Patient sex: M
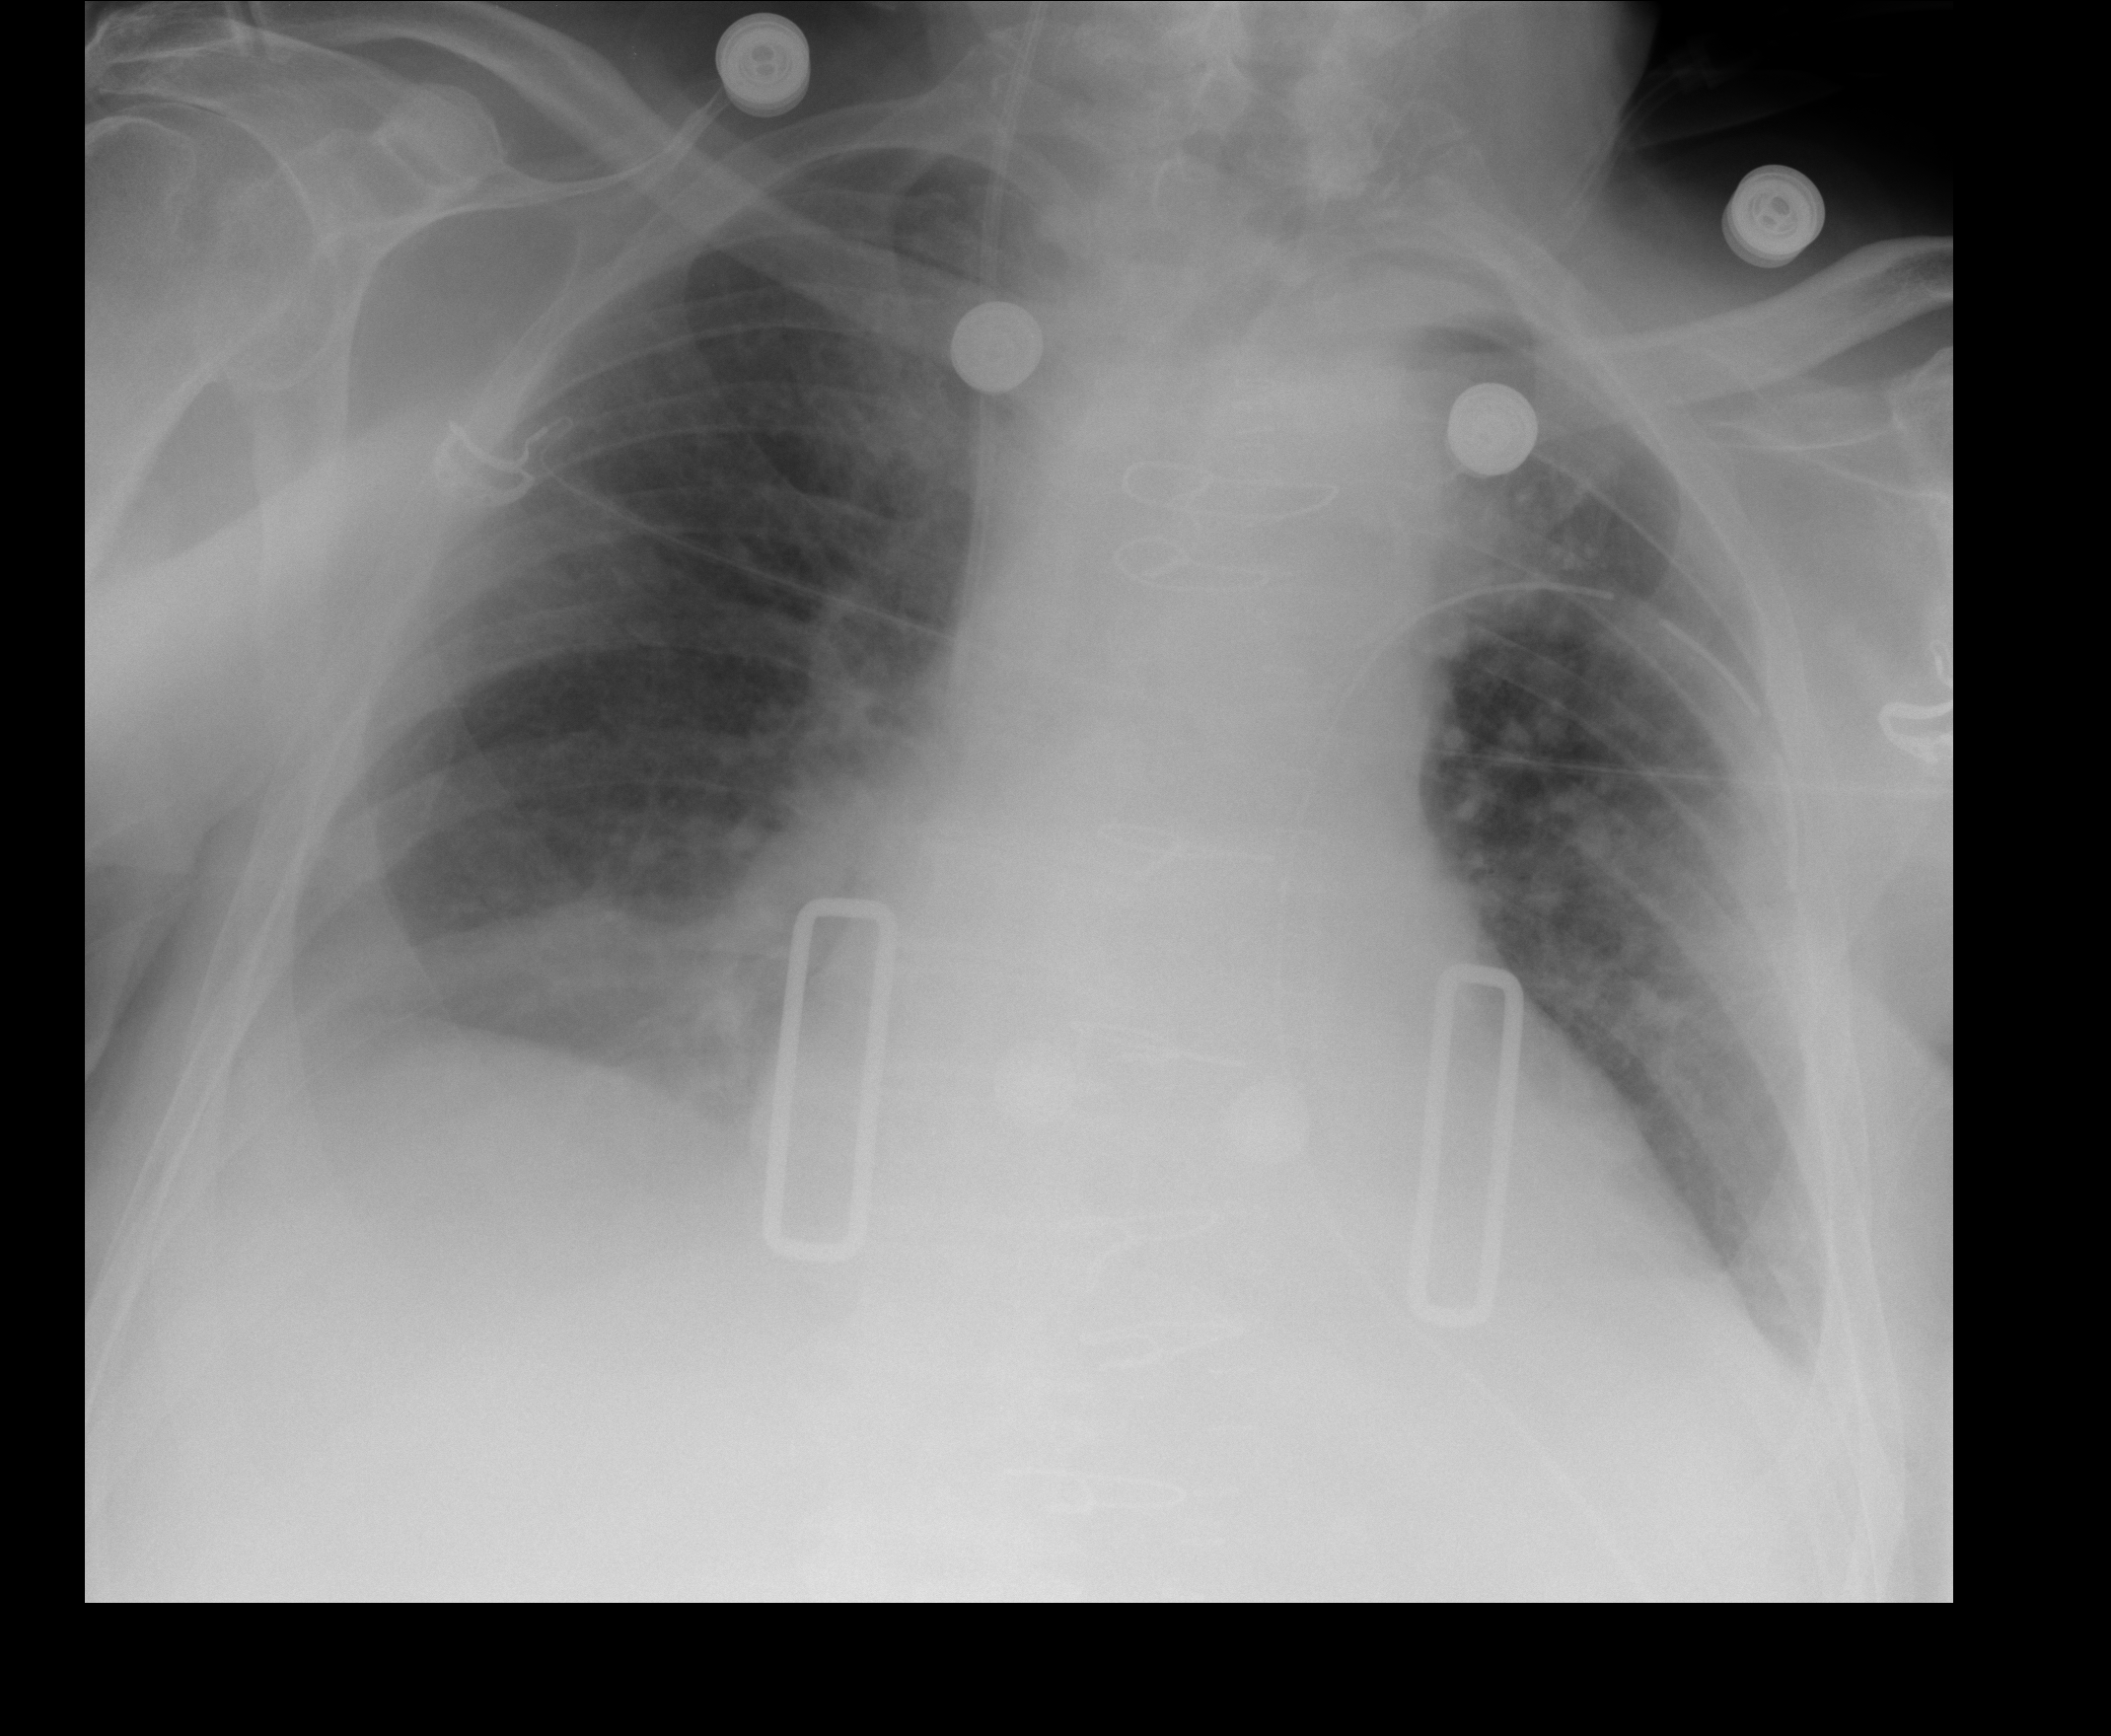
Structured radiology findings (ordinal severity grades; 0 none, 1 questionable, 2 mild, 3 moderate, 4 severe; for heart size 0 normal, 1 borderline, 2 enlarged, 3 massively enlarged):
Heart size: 0
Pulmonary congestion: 2
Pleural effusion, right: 0
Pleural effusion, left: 0
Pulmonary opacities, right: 0
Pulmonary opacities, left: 1
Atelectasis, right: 2
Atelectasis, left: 2